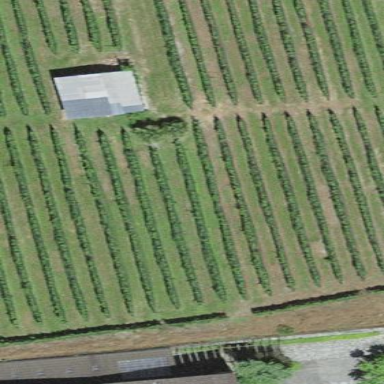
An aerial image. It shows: Vineyard where grapes are grown.